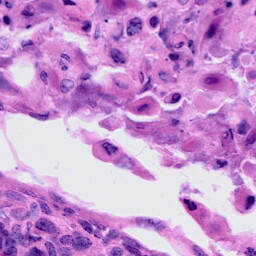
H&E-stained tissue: Cervix